Interaction volume radius: 10 \u00c5
Interaction volume height: 15 \u00c5
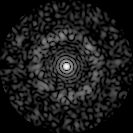
Disorder parameter: 0.8351